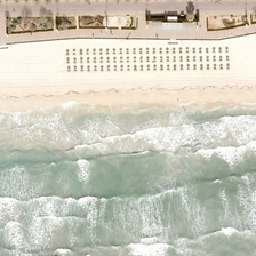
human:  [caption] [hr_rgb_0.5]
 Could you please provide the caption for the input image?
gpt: Three rows of trucks lined up on the yellow sand, surrounded by the blue sea.

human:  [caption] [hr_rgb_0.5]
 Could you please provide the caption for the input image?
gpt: Three trucks lined up on the yellow sand, surrounded by a light blue sea.

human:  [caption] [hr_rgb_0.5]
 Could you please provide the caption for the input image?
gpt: Three rows of trucks lined up on the yellow sand, surrounded by a light blue sea.

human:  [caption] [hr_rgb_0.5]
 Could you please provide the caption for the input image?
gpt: Three rows of trucks lined up on the yellow beach, surrounded by the light blue sea.

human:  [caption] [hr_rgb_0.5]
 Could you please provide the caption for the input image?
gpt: Three rows of trucks are lined up in a row, on the yellow sand, surrounded by a light blue sea.